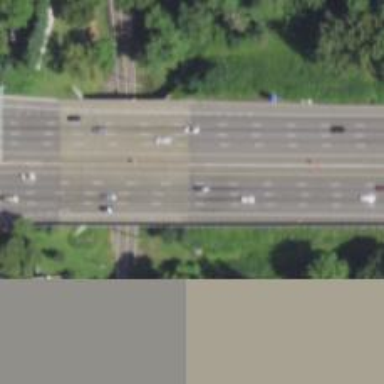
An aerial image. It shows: Asphalt bridge over motorway.